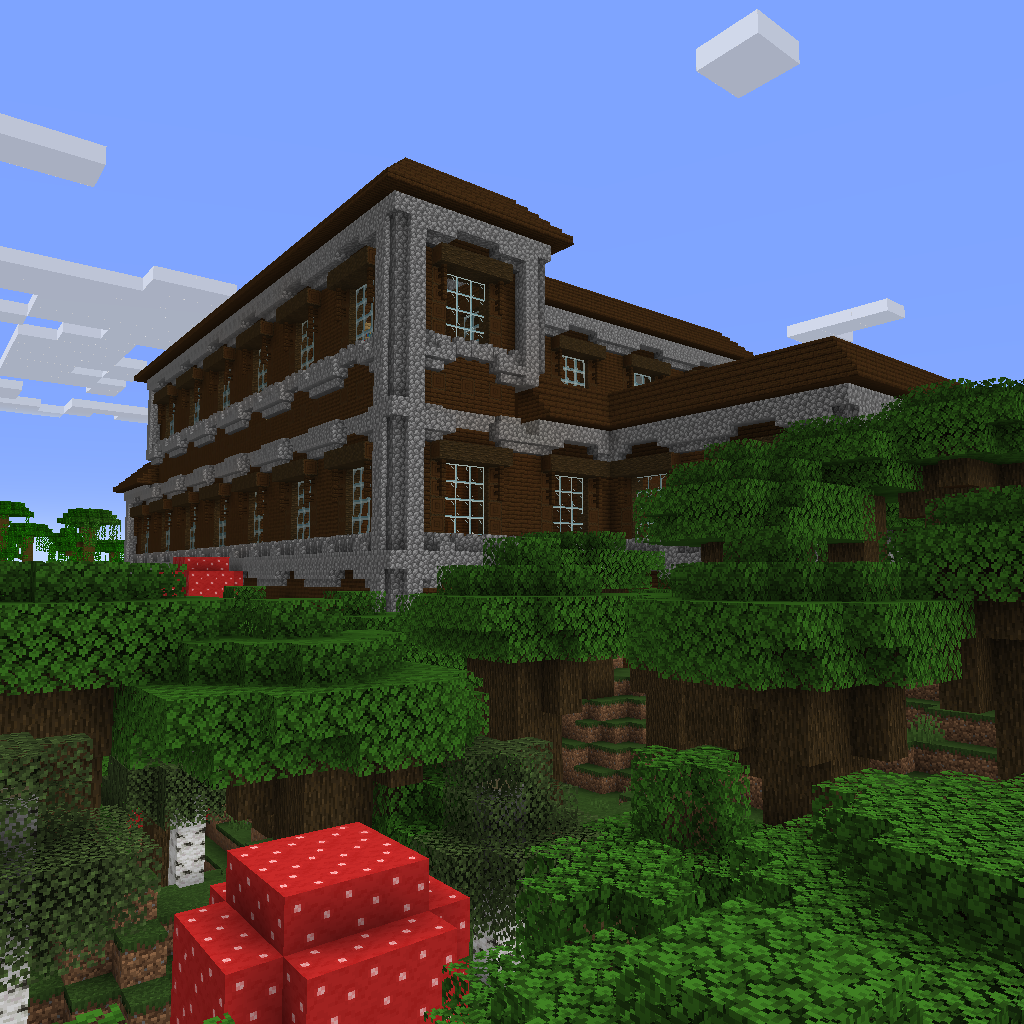
view of mansion with normal and mushroom trees in the foreground